Question: Below mentioned method is a method from my entityendpoint class :-
'''
@ApiMethod(name = "insertEventEntity")
public EventEntity insertEventEntity(EventEntity eventEntity) {
PersistenceManagerFactory pmfInstance =
JDOHelper.getPersistenceManagerFactory("transactions-optional");
PersistenceManager pm = pmfInstance.getPersistenceManager();
Logger log = Logger.getLogger(EventEntityEndpoint.class.getName());
log.info("pm="+pm);
EventEntity event = new EventEntity("First", "First", "18/7/2015", "6:00", "18/7/2015", "7:00");
try
{
pm.makePersistent(event);
log.info("event="+event);
}
finally
{
pm.close();
}
return event
}
'''
Below mentioned code is the code from where the above method is getting called:-
'''
@Override
protected String doInBackground(Void... params)
{
EventEntityApi.Builder builder = new EventEntityApi.Builder(AndroidHttp.newCompatibleTransport(), new AndroidJsonFactory(), null).setRootUrl("https://minote-997.appspot.com/_ah/api/");
// end of optional local run code
EventEntity eventEntity = new EventEntity();
EventEntityApi eventApi = builder.build();
try
{
System.out.println("inserting events");
EventEntityApi.InsertEventEntity insertEventEntity = eventApi.insertEventEntity(eventEntity);
insertEventEntity.execute();
System.out.println("inserting events1");
}
catch(IOException exception)
{
System.out.println("IoException ="+exception.getStackTrace());
}
return "Success";
}
'''
The method insertEventEntity() metioned above gets called but i am getting some error log in google developer console -> Monitoring -> Logs. Complete exception stacktrace is as follows :-
'''
I 13:22:12.038 org.datanucleus.PersistenceConfiguration setProperty: Property datanucleus.appengine.singletonPMFForName unknown - will be ignored
I 13:22:12.039 org.datanucleus.PersistenceConfiguration setProperty: Property datanucleus.appengine.autoCreateDatastoreTxns unknown - will be ignored
I 13:22:12.040 org.datanucleus.PersistenceConfiguration setProperty: Property datanucleus.appengine.datastoreReadConsistency unknown - will be ignored
I 13:22:13.337 org.datanucleus.api.jdo.NucleusJDOHelper getJDOExceptionForNucleusException: Exception thrown
There is no available StoreManager of type "appengine". Make sure that you have put the relevant DataNucleus store plugin in your CLASSPATH and if defining a connection via JNDI or DataSource you also need to provide persistence property "datanucleus.storeManagerType"
org.datanucleus.exceptions.NucleusUserException: There is no available StoreManager of type "appengine". Make sure that you have put the relevant DataNucleus store plugin in your CLASSPATH and if defining a connection via JNDI or DataSource you also need to provide persistence property "datanucleus.storeManagerType"
at org.datanucleus.NucleusContext.createStoreManagerForProperties(NucleusContext.java:506)
at org.datanucleus.NucleusContext.initialise(NucleusContext.java:288)
at org.datanucleus.api.jdo.JDOPersistenceManagerFactory.freezeConfiguration(JDOPersistenceManagerFactory.java:660)
at org.datanucleus.api.jdo.JDOPersistenceManagerFactory.createPersistenceManagerFactory(JDOPersistenceManagerFactory.java:326)
at org.datanucleus.api.jdo.JDOPersistenceManagerFactory.getPersistenceManagerFactory(JDOPersistenceManagerFactory.java:195)
at sun.reflect.NativeMethodAccessorImpl.invoke0(Native Method)
at sun.reflect.NativeMethodAccessorImpl.invoke(NativeMethodAccessorImpl.java:57)
at sun.reflect.DelegatingMethodAccessorImpl.invoke(DelegatingMethodAccessorImpl.java:43)
at java.lang.reflect.Method.invoke(Method.java:606)
at com.google.apphosting.runtime.security.shared.intercept.java.lang.reflect.Method_$1.run(Method_.java:167)
at java.security.AccessController.doPrivileged(Native Method)
at com.google.apphosting.runtime.security.shared.intercept.java.lang.reflect.Method_.privilegedInvoke(Method_.java:164)
at com.google.apphosting.runtime.security.shared.intercept.java.lang.reflect.Method_.invoke_(Method_.java:125)
at com.google.apphosting.runtime.security.shared.intercept.java.lang.reflect.Method_.invoke(Method_.java:45)
at javax.jdo.JDOHelper$16.run(JDOHelper.java:1965)
at com.google.apphosting.runtime.security.shared.intercept.java.security.AccessController_.doPrivileged(AccessController_.java:63)
at javax.jdo.JDOHelper.invoke(JDOHelper.java:1960)
at javax.jdo.JDOHelper.invokeGetPersistenceManagerFactoryOnImplementation(JDOHelper.java:1166)
at javax.jdo.JDOHelper.getPersistenceManagerFactory(JDOHelper.java:808)
at javax.jdo.JDOHelper.getPersistenceManagerFactory(JDOHelper.java:1093)
at javax.jdo.JDOHelper.getPersistenceManagerFactory(JDOHelper.java:919)
at com.gp.app.minote.backend.entities.EventEntityEndpoint.insertEventEntity(EventEntityEndpoint.java:59)
at sun.reflect.NativeMethodAccessorImpl.invoke0(Native Method)
at sun.reflect.NativeMethodAccessorImpl.invoke(NativeMethodAccessorImpl.java:57)
at sun.reflect.DelegatingMethodAccessorImpl.invoke(DelegatingMethodAccessorImpl.java:43)
at java.lang.reflect.Method.invoke(Method.java:606)
at com.google.apphosting.runtime.security.shared.intercept.java.lang.reflect.Method_$1.run(Method_.java:167)
at java.security.AccessController.doPrivileged(Native Method)
at com.google.apphosting.runtime.security.shared.intercept.java.lang.reflect.Method_.privilegedInvoke(Method_.java:164)
at com.google.apphosting.runtime.security.shared.intercept.java.lang.reflect.Method_.invoke_(Method_.java:125)
at com.google.apphosting.runtime.security.shared.intercept.java.lang.reflect.Method_.invoke(Method_.java:45)
at com.google.api.server.spi.SystemService.invokeServiceMethod(SystemService.java:359)
at com.google.api.server.spi.SystemServiceServlet.execute(SystemServiceServlet.java:160)
at com.google.api.server.spi.SystemServiceServlet.doPost(SystemServiceServlet.java:118)
at javax.servlet.http.HttpServlet.service(HttpServlet.java:637)
at javax.servlet.http.HttpServlet.service(HttpServlet.java:717)
at org.mortbay.jetty.servlet.ServletHolder.handle(ServletHolder.java:511)
at org.mortbay.jetty.servlet.ServletHandler$CachedChain.doFilter(ServletHandler.java:1166)
at com.googlecode.objectify.cache.AsyncCacheFilter.doFilter(AsyncCacheFilter.java:59)
at com.googlecode.objectify.ObjectifyFilter.doFilter(ObjectifyFilter.java:49)
at org.mortbay.jetty.servlet.ServletHandler$CachedChain.doFilter(ServletHandler.java:1157)
at com.google.apphosting.utils.servlet.ParseBlobUploadFilter.doFilter(ParseBlobUploadFilter.java:125)
at org.mortbay.jetty.servlet.ServletHandler$CachedChain.doFilter(ServletHandler.java:1157)
at com.google.apphosting.runtime.jetty.SaveSessionFilter.doFilter(SaveSessionFilter.java:35)
at org.mortbay.jetty.servlet.ServletHandler$CachedChain.doFilter(ServletHandler.java:1157)
at com.google.apphosting.utils.servlet.JdbcMySqlConnectionCleanupFilter.doFilter(JdbcMySqlConnectionCleanupFilter.java:60)
at org.mortbay.jetty.servlet.ServletHandler$CachedChain.doFilter(ServletHandler.java:1157)
at com.google.apphosting.utils.servlet.TransactionCleanupFilter.doFilter(TransactionCleanupFilter.java:43)
at org.mortbay.jetty.servlet.ServletHandler$CachedChain.doFilter(ServletHandler.java:1157)
at org.mortbay.jetty.servlet.ServletHandler.handle(ServletHandler.java:388)
at org.mortbay.jetty.security.SecurityHandler.handle(SecurityHandler.java:216)
at org.mortbay.jetty.servlet.SessionHandler.handle(SessionHandler.java:182)
at org.mortbay.jetty.handler.ContextHandler.handle(ContextHandler.java:765)
at org.mortbay.jetty.webapp.WebAppContext.handle(WebAppContext.java:418)
at com.google.apphosting.runtime.jetty.AppVersionHandlerMap.handle(AppVersionHandlerMap.java:257)
at org.mortbay.jetty.handler.HandlerWrapper.handle(HandlerWrapper.java:152)
at org.mortbay.jetty.Server.handle(Server.java:326)
at org.mortbay.jetty.HttpConnection.handleRequest(HttpConnection.java:542)
at org.mortbay.jetty.HttpConnection$RequestHandler.headerComplete(HttpConnection.java:923)
at com.google.apphosting.runtime.jetty.RpcRequestParser.parseAvailable(RpcRequestParser.java:76)
at org.mortbay.jetty.HttpConnection.handle(HttpConnection.java:404)
at com.google.apphosting.runtime.jetty.JettyServletEngineAdapter.serviceRequest(JettyServletEngineAdapter.java:146)
at com.google.apphosting.runtime.JavaRuntime$RequestRunnable.run(JavaRuntime.java:482)
at com.google.tracing.TraceContext$TraceContextRunnable.runInContext(TraceContext.java:437)
at com.google.tracing.TraceContext$TraceContextRunnable$1.run(TraceContext.java:444)
at com.google.tracing.CurrentContext.runInContext(CurrentContext.java:230)
at com.google.tracing.TraceContext$AbstractTraceContextCallback.runInInheritedContextNoUnref(TraceContext.java:308)
at com.google.tracing.TraceContext$AbstractTraceContextCallback.runInInheritedContext(TraceContext.java:300)
at com.google.tracing.TraceContext$TraceContextRunnable.run(TraceContext.java:441)
at com.google.apphosting.runtime.ThreadGroupPool$PoolEntry.run(ThreadGroupPool.java:234)
at java.lang.Thread.run(Thread.java:745)
'''
I am also attaching the image of my external libraries in android studio :-

Please also find the attached jdoconfig.xml file placed in /webapp/WEB-INF/classes/META-INF folder:-
'''
<?xml version="1.0" encoding="utf-8"?>
<jdoconfig xmlns="http://java.sun.com/xml/ns/jdo/jdoconfig"
xmlns:xsi="http://www.w3.org/2001/XMLSchema-instance"
xsi:noNamespaceSchemaLocation="http://java.sun.com/xml/ns/jdo/jdoconfig">
<persistence-manager-factory name="transactions-optional">
<property name="javax.jdo.PersistenceManagerFactoryClass"
value="org.datanucleus.api.jdo.JDOPersistenceManagerFactory"/>
<property name="javax.jdo.option.ConnectionURL" value="appengine"/>
<property name="javax.jdo.option.NontransactionalRead" value="true"/>
<property name="javax.jdo.option.NontransactionalWrite" value="true"/>
<property name="javax.jdo.option.RetainValues" value="true"/>
<property name="datanucleus.appengine.autoCreateDatastoreTxns" value="true"/>
<property name="datanucleus.appengine.singletonPMFForName" value="true"/>
<property name="datanucleus.appengine.datastoreReadConsistency" value="EVENTUAL" />
</persistence-manager-factory>
</jdoconfig>
'''
I am using android studio as IDE for development. The pieces of code attached above are from my android app. I am using google app engine datastore as backend for my application and for entity persistence i am using JDO framework.
Please suggest what could be the reason for the above mentioned exception(stacktrace).
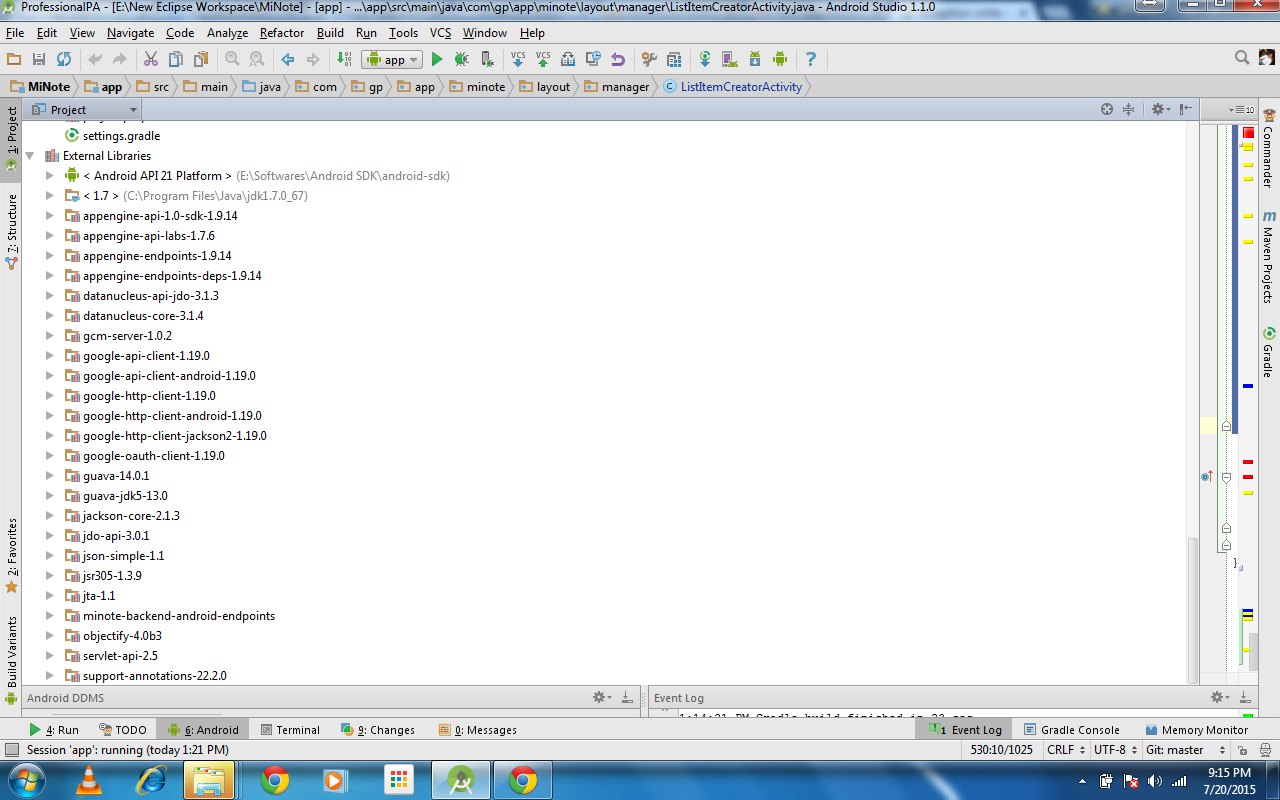
Answer: As was pointed out by <URL>, your error message is unequivocal. You don't have the "datanucleus-appengine" jar as part of your CLASSPATH.